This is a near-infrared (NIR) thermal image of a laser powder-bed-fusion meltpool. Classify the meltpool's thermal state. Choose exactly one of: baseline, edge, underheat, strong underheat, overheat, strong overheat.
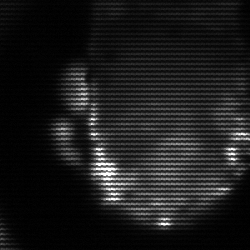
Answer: baseline